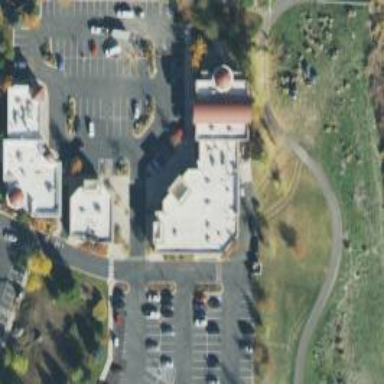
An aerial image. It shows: Healthcare clinic.